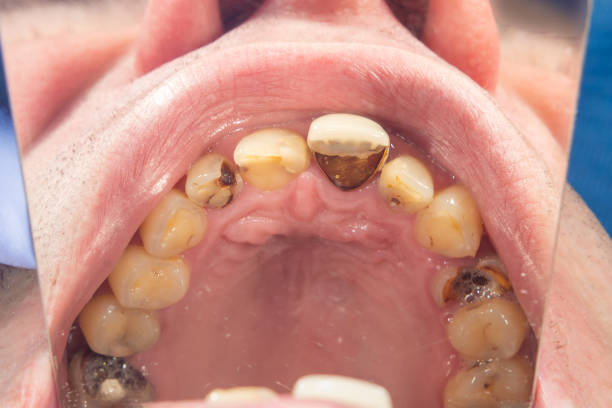
Condition: Calculus